Question:
: The body of this question is mostly irrelevant because I discovered my stupid error, which was that my canvas was getting redrawn on a timer and I was not clearing the canvas between draws. This had the effect of darkening any semi-transparent areas to full opacity.
Now doing:
'''
mainContext.clearRect ( 0 , 0 , 320 , 480 );
'''
before each frame draw.
A small mystery that still remains is the question of why drawing an object over itself lots of times would also darken/saturate areas of the image that were fully opaque to start with.
---
: I've added a picture. The bottom area shows the image loaded into an element (which looks just how the image looks in my paint program). (The img can be downloaded <URL> from that same element. I'm not sure if "reduced color depth" is the right description now. It seems like it's the colors -- you can see that in the canvas the colors are more saturated. Also also it's not handling the alpha properly. What I described before as "banding" I now realize was mostly happening in the areas with a higher level of transparency in the original image.
---
: progress has been made.
I see that if I draw a fully opaque background image into the canvas, when I then draw images with transparency on top of that, it gets the alpha right.
I tried drawing a rectangle filled with a color as the background, but that still had the transparency problem when images were drawn over it. Seems to be necessary to draw that opaque image underneath.
Does this sound familiar?
I also still don't understand why image colors are more saturated inside the canvas. Maybe that's a gamma correction thing akin to the color differences between Mac and PC?
---
I have a very simple page with a single canvas element. I load a 32-bit .png file. I load the file two ways, once by creating a new Image() object and settings its src, and once by creating an element with the same source.
That element on the page shows my image with the correct colors, nicely alpha-rounded corners, and so on.
But when I draw the image onto the canvas, it seems to lose color depth. In particular it seems to be reduced from a 32 bpp image to an 8 bpp image (using some default palette). I see strong banding on gradient areas, and the alpha channel is lost, as seen in the blocky pixelation of the corners that were smooth in the original image.
I get the same results in both Chrome and Firefox (both recent versions).
I get the image onto the canvas with
'''
context.drawImage( theImage, 0, 0 );
'''
For 'theImage' in the code above, I've tried both the 'Image()' object and the '' element (the one that's already showing the good version of the image elsewhere on the page). In both cases, I get the same result -- the image appears to have been reduced to 8 bpp.
My canvas is set up as:
'''
<canvas class="MainCanvas" width="320" height="480"></canvas>
'''
As I say, my images are loaded one using the Image() class:
'''
var image = new Image();
image.src = "images/myimage.png";
'''
and one as an element:
'''
<img class="OtherImage" src="images/myimage.png" />
'''
And that's pretty much the whole thing.
The fact that the image shows nicely in the '' element seems to indicate that the problem is not with the image or the loading of the image, but with the 'drawImage()' call, or the canvas itself.
I'm wondering if somehow my canvas or its context could have gotten set to this reduced color depth mode, but I couldn't find anything about such a setting.
(I did discover that to keep the canvas from doing confusing auto-scaling on the image it's necessary to set the canvas size using the "width" and "height" attributes as above, and not in the css. I'm hoping that the fix to this color depth problem is a similar gotcha that I just haven't been able to find...)
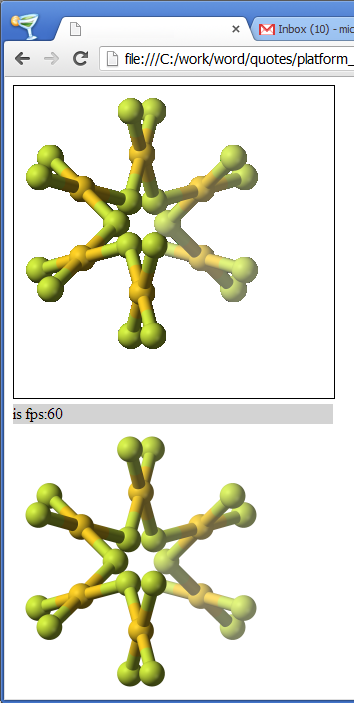
Answer: Here's more data for you...
I was not able to reproduce you color problems in Win7 + ( IE10 | FF21 | Chrome27 )

A Note on html canvas:
The natural background of canvas is transparent. Therefore when you draw a semi-transparent image on canvas there must be an attempt at color-mixing in the semi-transparent areas against whatever is underneath (the body background?).
When you drew the opaque image + semi-transparent image, you would be saturating the semi-transparent pixels and also adding the pixel-color from the background of the opaque image. I would think this would cause color distortion rather than fixing it. Curious?
Filling the canvas with an opaque (white?) rectangle prior to drawing your semi-transparent image would help control the background that your image is color-mixed against.
Anyway, hope this helps in discovering what's ailing your images! :)
Here is code and a Fiddle: <URL>
'''
<!doctype html>
<html>
<head>
<link rel="stylesheet" type="text/css" media="all" href="css/reset.css" /> <!-- reset css -->
<script type="text/javascript" src="http://code.jquery.com/jquery.min.js"></script>
<style>
body{ background-color: white; padding:10px; }
canvas{border:1px solid red;}
img{border:1px solid blue;}
</style>
<script>
$(function(){
var canvas=document.getElementById("canvas");
var ctx=canvas.getContext("2d");
var image=document.createElement("img");
image.onload=function(){
ctx.drawImage(image,0,0);
}
image.src="https://dl.dropboxusercontent.com/u/139992952/stackoverflow/molecule1.png";
}); // end $(function(){});
</script>
</head>
<body>
<p>Left==canvas, Right==img</p>
<canvas id="canvas" width=256 height=275></canvas>
<img src="https://dl.dropboxusercontent.com/u/139992952/stackoverflow/molecule1.png" width=256 height=275>
</body>
</html>
'''